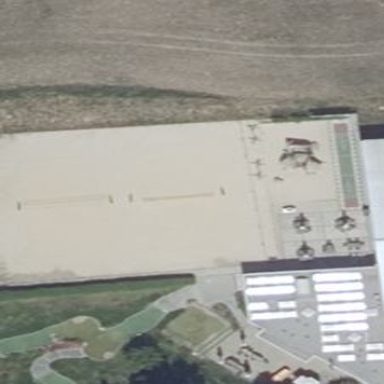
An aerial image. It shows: Tennis court in leisure pitch.